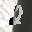
Label: 2